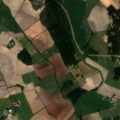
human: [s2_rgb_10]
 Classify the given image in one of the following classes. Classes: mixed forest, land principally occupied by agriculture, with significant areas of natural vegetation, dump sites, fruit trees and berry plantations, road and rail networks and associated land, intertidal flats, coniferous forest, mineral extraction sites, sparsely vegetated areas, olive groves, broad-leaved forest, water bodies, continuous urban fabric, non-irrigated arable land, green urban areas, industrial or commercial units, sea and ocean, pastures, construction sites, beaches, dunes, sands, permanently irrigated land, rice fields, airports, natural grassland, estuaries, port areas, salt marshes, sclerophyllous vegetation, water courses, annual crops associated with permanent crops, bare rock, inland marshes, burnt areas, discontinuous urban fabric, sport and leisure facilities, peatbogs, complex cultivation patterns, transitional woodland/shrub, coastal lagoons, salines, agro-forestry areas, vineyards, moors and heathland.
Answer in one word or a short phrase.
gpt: non-irrigated arable land, land principally occupied by agriculture, with significant areas of natural vegetation, coniferous forest